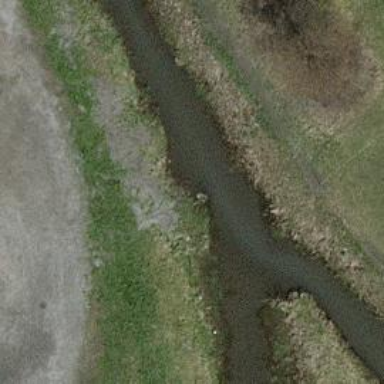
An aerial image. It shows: Drain waterway.